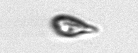
Label: Cryptophyta